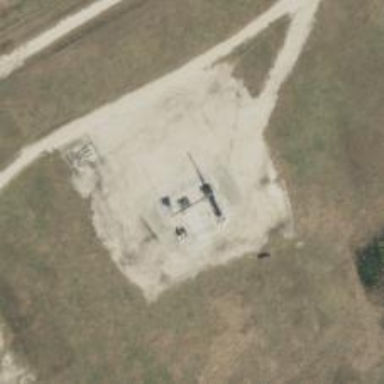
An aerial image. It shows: Petroleum well that is man-made.